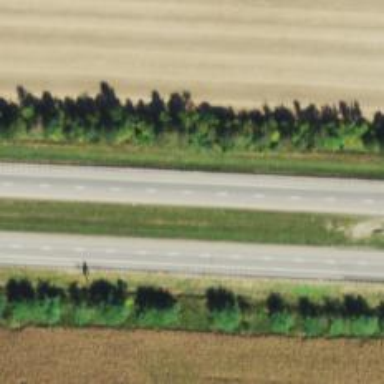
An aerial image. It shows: Asphalt trunk highway that is also motorway and expressway.